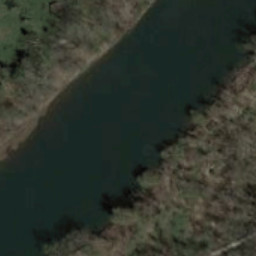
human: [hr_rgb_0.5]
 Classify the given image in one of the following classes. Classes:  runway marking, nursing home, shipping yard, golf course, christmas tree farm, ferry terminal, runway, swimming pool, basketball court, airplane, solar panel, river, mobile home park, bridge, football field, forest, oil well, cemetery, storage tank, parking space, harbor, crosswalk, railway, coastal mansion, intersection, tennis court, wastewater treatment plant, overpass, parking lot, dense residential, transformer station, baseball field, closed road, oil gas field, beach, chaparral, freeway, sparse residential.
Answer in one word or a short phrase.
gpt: river